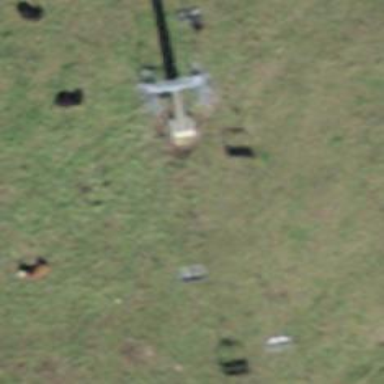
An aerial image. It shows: Pylon used for aerialway.